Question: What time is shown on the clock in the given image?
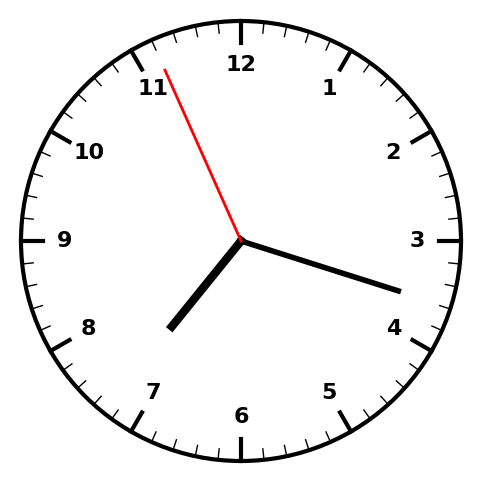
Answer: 07:17:56